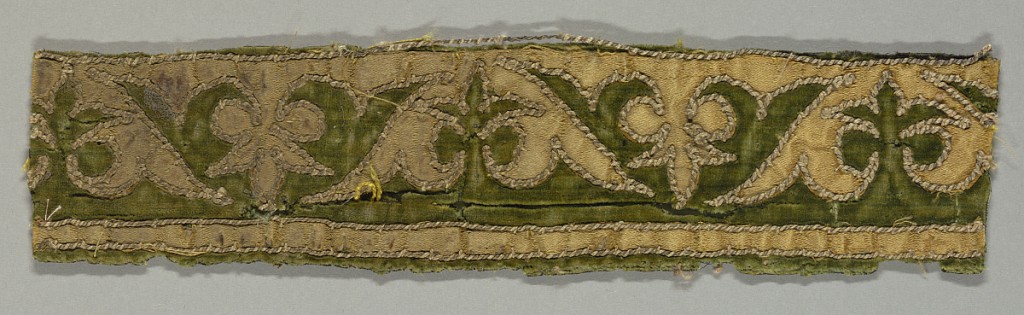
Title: Band
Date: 17th century
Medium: silk, metallic thread Technique: appliqué
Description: Fleur-de-lis pattern with yellow on green counterchange.